Aerial crown-view tile of a tropical tree (Barro Colorado Island, Panama), acquired 20250512:
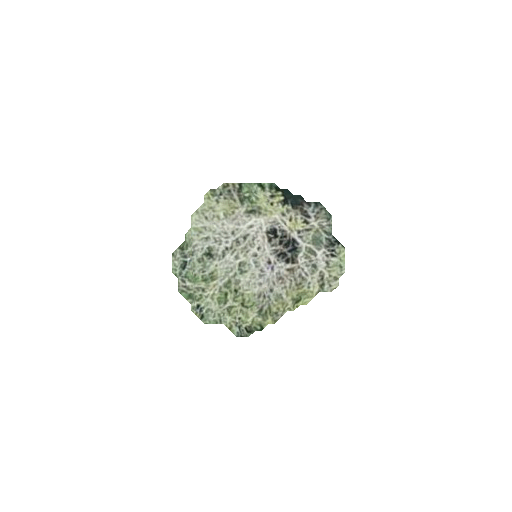
Species: Alseis blackiana
GBIF accepted scientific name: Alseis blackiana
Crown area: 27.564 m²